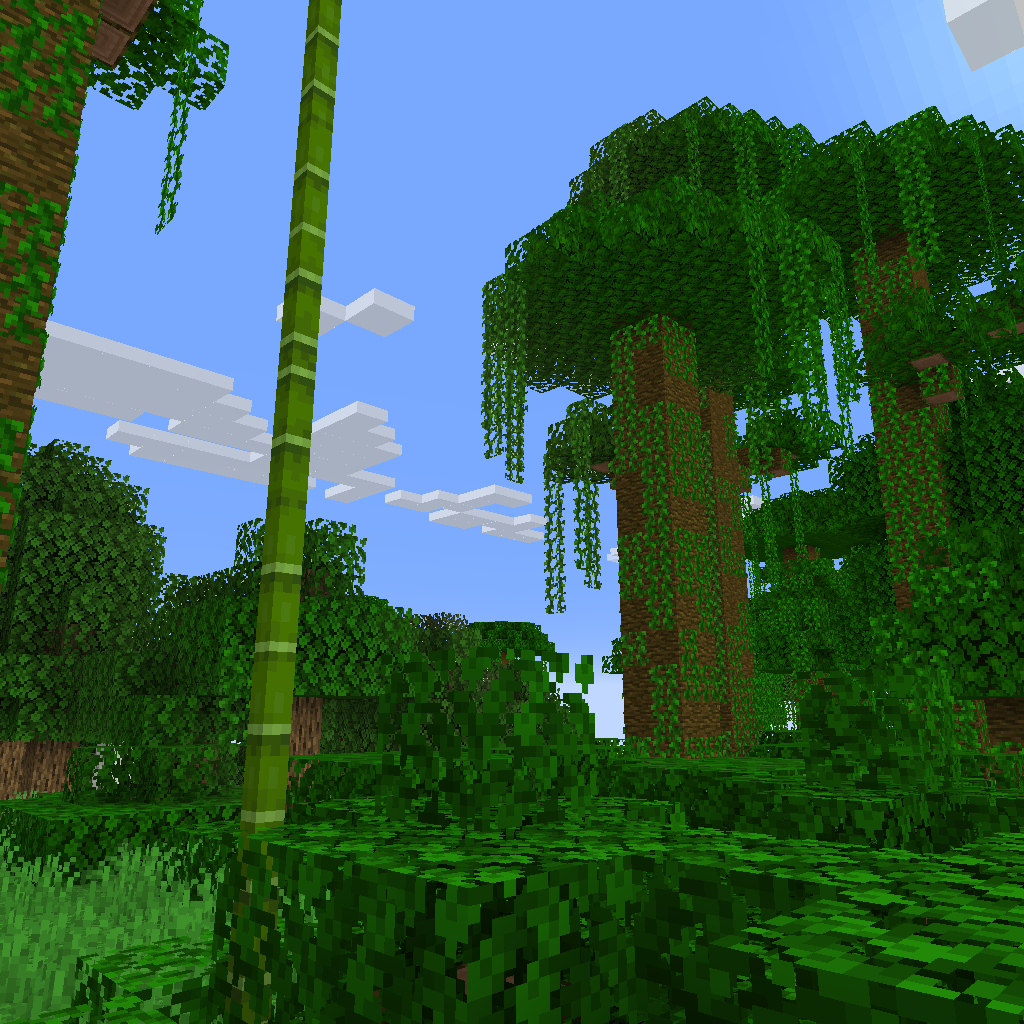
large bamboo shoot and tall jungle trees